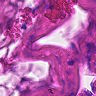
Metastatic tissue present: no